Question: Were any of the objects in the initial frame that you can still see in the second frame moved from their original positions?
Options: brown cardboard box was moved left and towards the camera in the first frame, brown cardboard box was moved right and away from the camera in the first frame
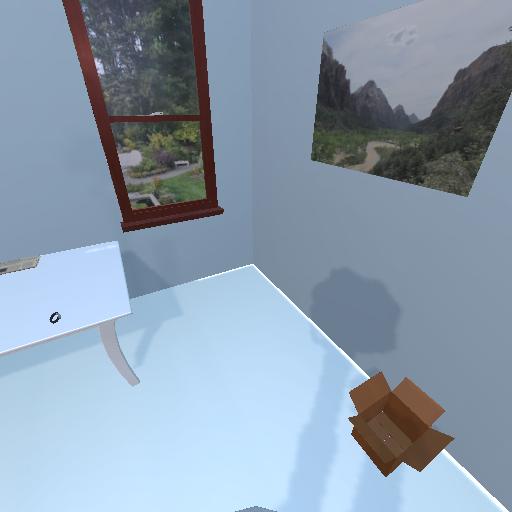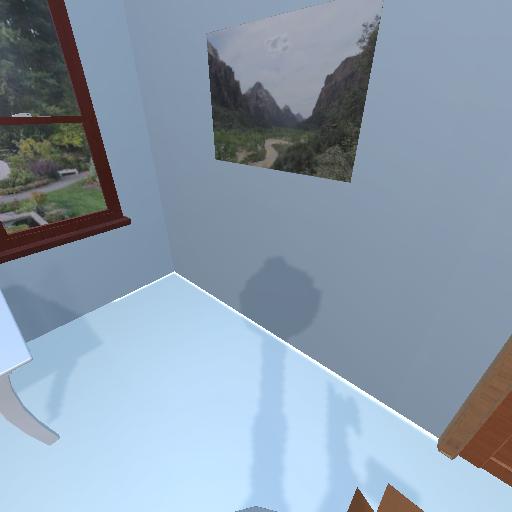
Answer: brown cardboard box was moved left and towards the camera in the first frame